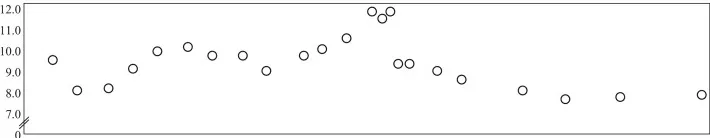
Clinical course of the patient in this case. Hemoglobin A1c levels of the patient in this case show rapid reduction after oral administration of empagliflozin, with continuation of 15 mg/day pioglitazone and 1000 mg/day metformin, and 2.88 mg/day of subcutaneous metreleptin supplementation, with termination of insulin injection. The HbA1c level is maintained at ~8.0%, 18 months after empagliflozin initiation.
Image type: chart (chart)